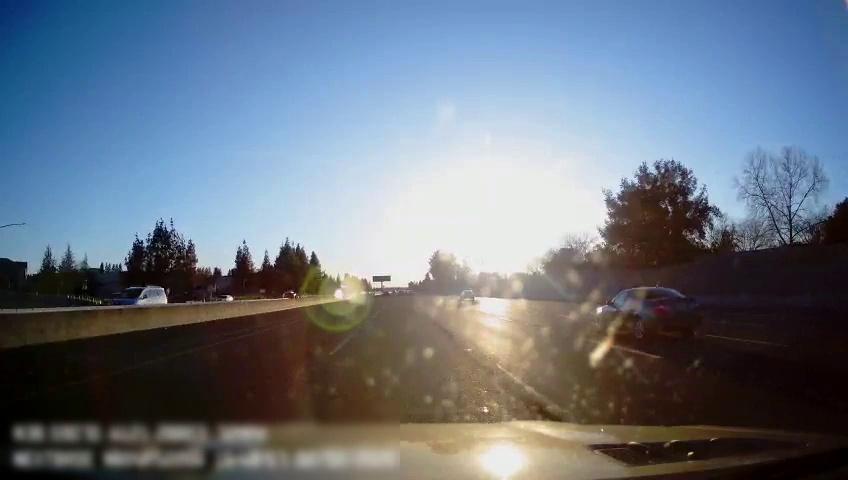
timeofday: Day
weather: Sunny
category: Drivable Space
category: Vehicles | Car
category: Vehicles | Car
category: Vehicles | Car
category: Vehicles | SUV
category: Vehicles | Car
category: Vehicles | Truck
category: Lanes | Alternate Lane
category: Lanes | Alternate Lane
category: Lanes | Current Lane
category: Lanes | Current Lane
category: Lanes | Alternate Lane
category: Traffic | Signs